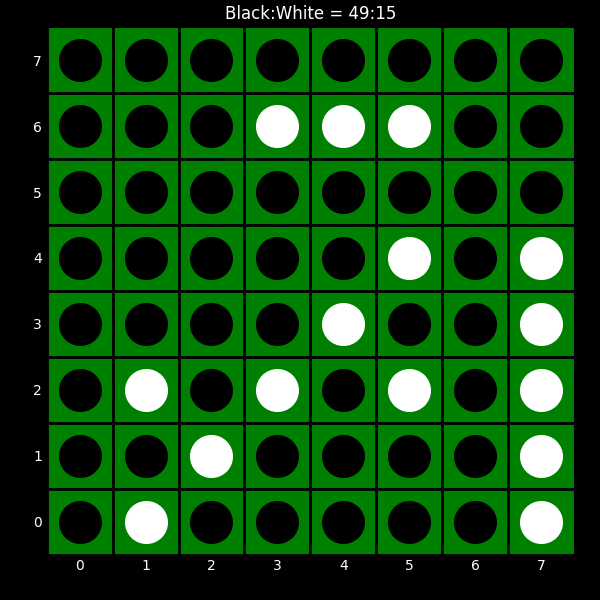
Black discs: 49
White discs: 15